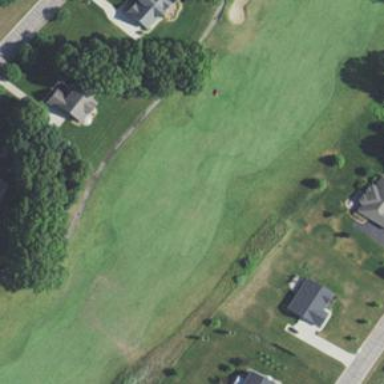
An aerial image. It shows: Golf course surrounded by greenery.